Question: I am trying to use the multiplot feature of gnuplot to make a inset graphic on the main plot. I can generate the plot exactly as I want with term='wxt' except for the axis labels, which require LaTeX formatting for generating the desired symbols. When I submit the same commands to term='epslatex', the plot is fine, but all text (axis and tic mark labels) is positioned incorrectly.
I thought using the set size & origin commands might have confused the epslatex terminal output, so I attempted to use the layout command and make the plots side by side just to see if the text would print correctly. It did not.
I'm using gnuplot 4.6 patch 4, and Linux Mint 17.
My script is below. The commented sections indicate the original script that used set size and origin commands to manually place the second plot as a inset, rather than side by side.
'''
set term epslatex color font ",16"
unset key
set termoption dash
set style line 1 lc rgb 'blue' lw 2 lt 1
set style line 2 lc rgb 'red' lw 2 lt 3
set style line 3 lc rgb 'green' lw 2 lt 5
set style line 4 lc rgb 'magenta' lw 2 lt 7
set style line 5 lc rgb 'black' lw 1 lt 0
set output "gr-thresholds.tex"
#set size 1,1
# set multiplot
set multiplot layout 1,2
# bigger plot
set autoscale
set ytics scale default autofreq
set xrange[0:14]
set yrange[0:1.7]
set xlabel 'r (\AA)'
set ylabel '$g(r)$'
#set size 1,1
#set origin 0,0
plot "foo1.csv" w l ls 2, "foo2.csv" w l ls 3 , "foo3.csv" w l ls 1, "foo4.csv" w l ls 4
#small inset
#set size 0.4, 0.4
#set origin 0.5,0.15
set xrange[1.2:2.2]
set yrange[0:0.8]
set ytics 0, 0.2, 2
set xlabel ""
set ylabel ""
plot "foo1.csv" w l ls 2, "foo2.csv" w l ls 3 , "foo3.csv" w l ls 1, "foo4.csv" w l ls 4
unset multiplot
set output
'''
The figure that was generated:
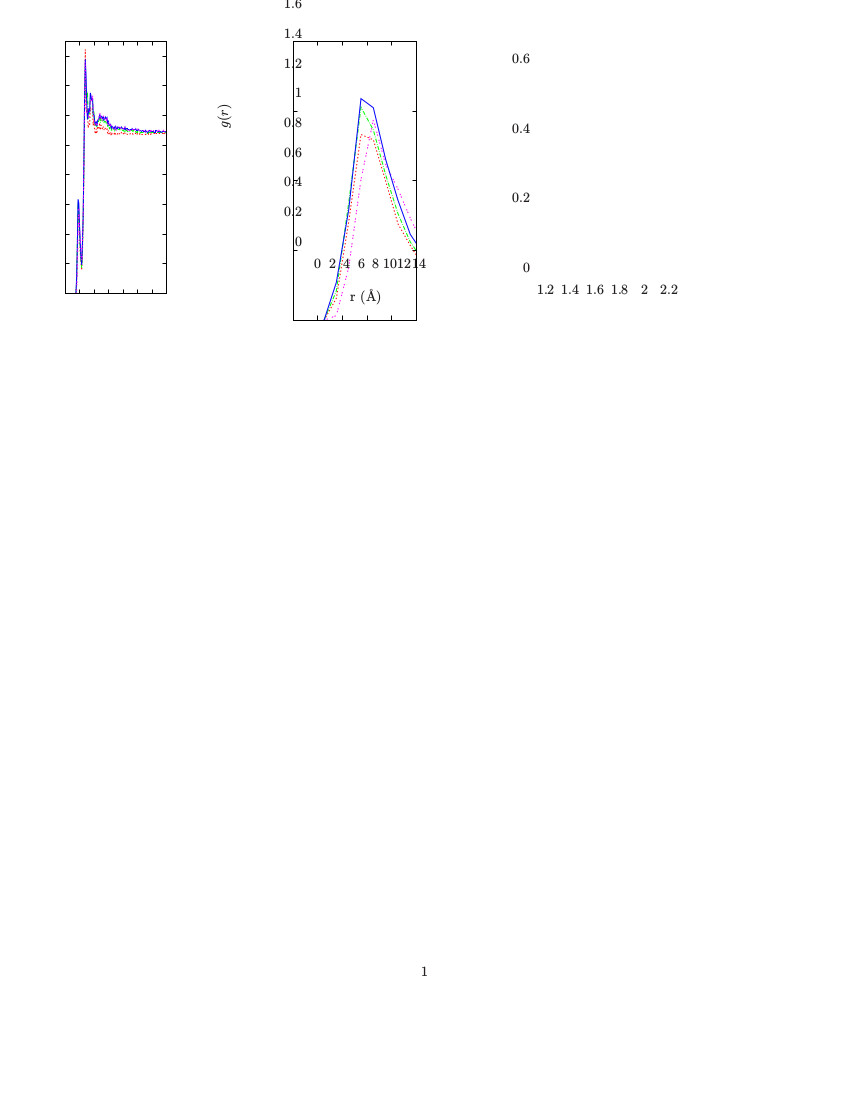
Answer: Ok,
Per Tom Fenech's suggestion, I made a minimum code sample to reproduce the error, and the issue that arose is a machine state problem. To generate my graphs, I had run the script twice, once using term wxt and then again using term epslatex.
The problem is that somewhere the state of the gnuplot environment is changed and is not reset by this script. Specifically, the first time through, the default placement of the text labels is fine. The second time through, the range and labels are still attached to the size and origin from the last plot, which is the inset. I thought this was due to the order of the commands set origin/size relative to x/ylabel and x/y range, but simply running the below code twice without restarting gnuplot will generate two different plots. The first time is exactly what I wanted, the second time will skew the labels as shown above.
So I have a "solution", but it is fragile. I would appreciate if someone could explain what I need to do to make this script run multiple times without restarting each time.
Cheers,
--Jim
'''
set term epslatex color font ",16"
unset key
f(x) = sin(x)
set output "sin.tex"
set multiplot
set size 1,1
set origin 0,0
set xrange[0:14]
set yrange[0:6]
set xlabel 'r (\AA)'
set ylabel '$g(r)$'
plot f(x)
#small inset
set size 0.4, 0.4
set origin 0.5,0.15
set xrange[1:3]
set yrange[0:4]
set ytics 0, 0.2, 2
set xlabel ""
set ylabel ""
plot f(x)
unset multiplot
set output
'''